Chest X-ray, AP view. Patient: 65 years old, sex M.
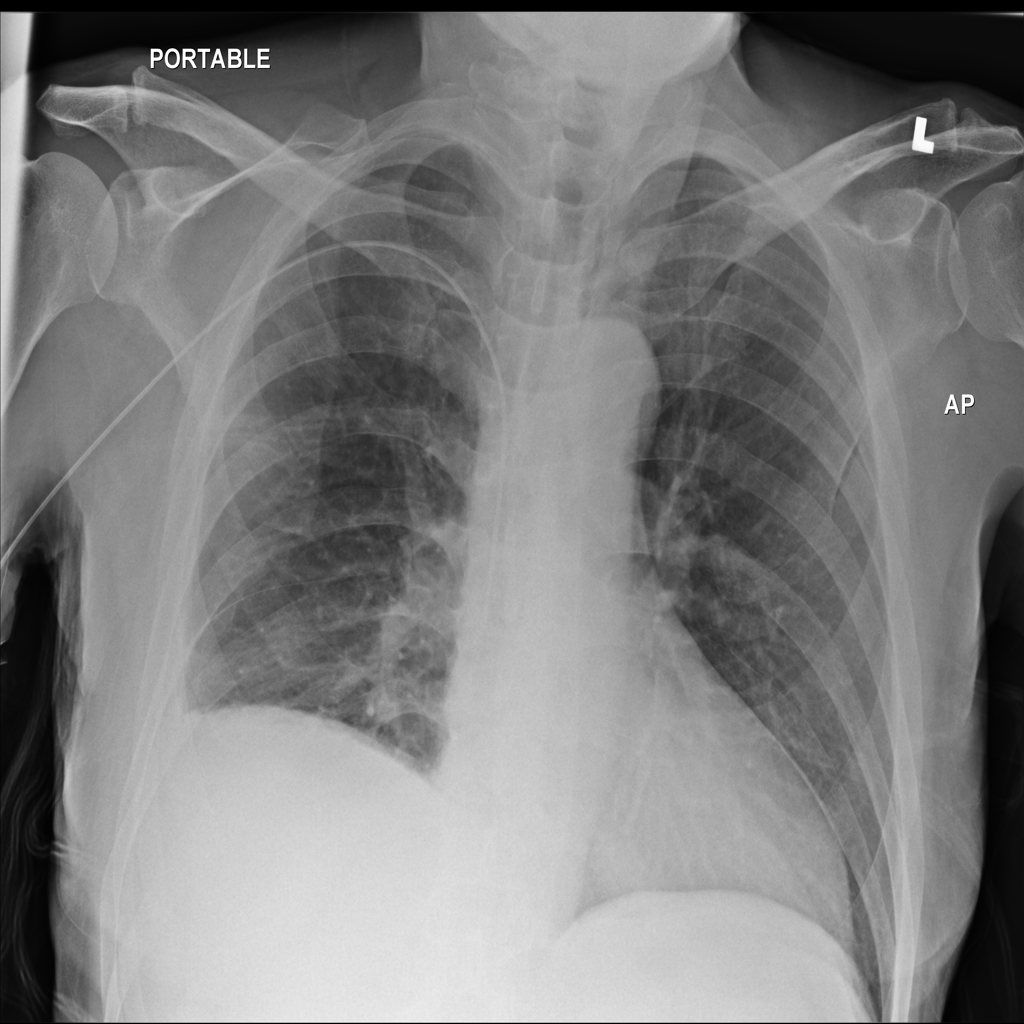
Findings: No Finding